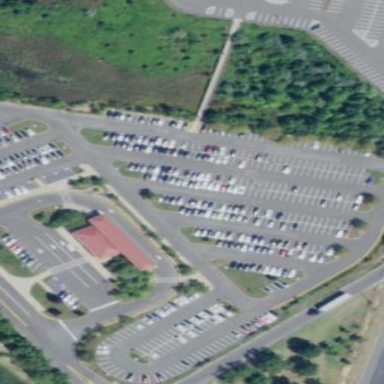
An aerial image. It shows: Parking lot with park and ride facilities.